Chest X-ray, AP view. Patient: 62 years old, sex M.
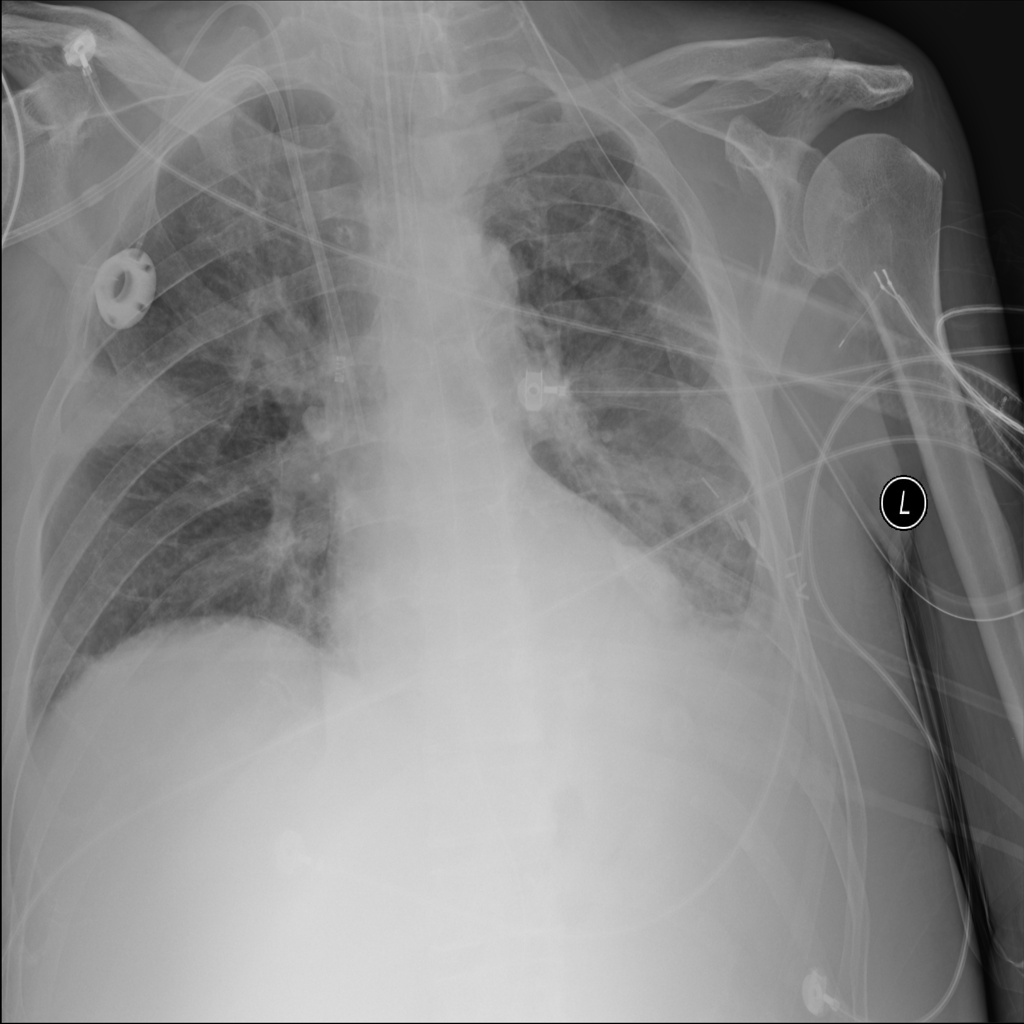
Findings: Consolidation, Effusion, Infiltration